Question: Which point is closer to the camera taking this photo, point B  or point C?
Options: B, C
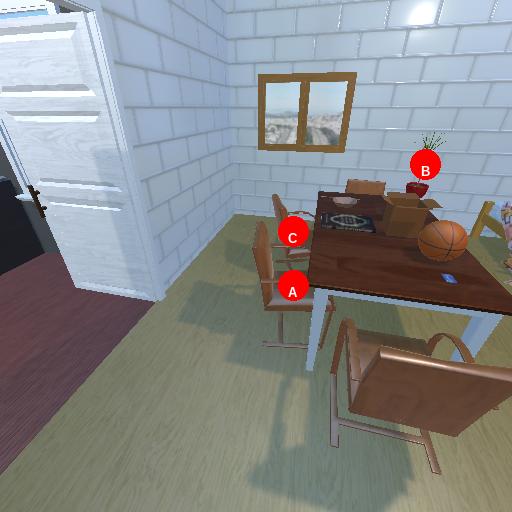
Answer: B